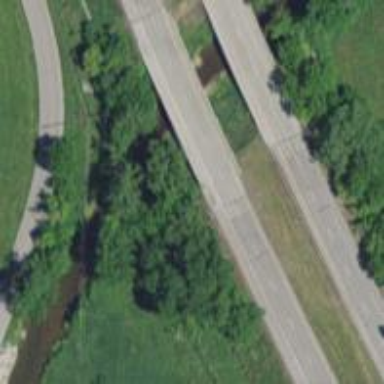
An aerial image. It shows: Primary highway expressway that includes bridge.